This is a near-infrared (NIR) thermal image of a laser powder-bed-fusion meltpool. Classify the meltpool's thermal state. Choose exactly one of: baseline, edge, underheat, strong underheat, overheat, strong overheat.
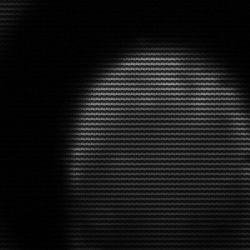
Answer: edge